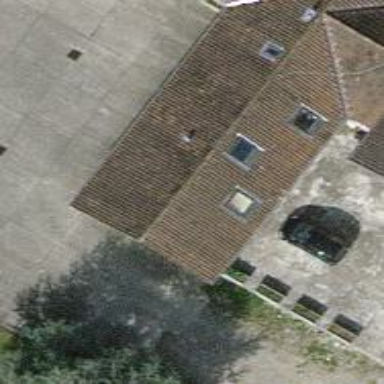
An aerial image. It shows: Building with gabled red roof.